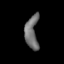
Tissue: skin
Cell type: Fibroblasts
Senescence score: 0.7414
Nuclear area (px): 428
Mean DAPI intensity: 110.82